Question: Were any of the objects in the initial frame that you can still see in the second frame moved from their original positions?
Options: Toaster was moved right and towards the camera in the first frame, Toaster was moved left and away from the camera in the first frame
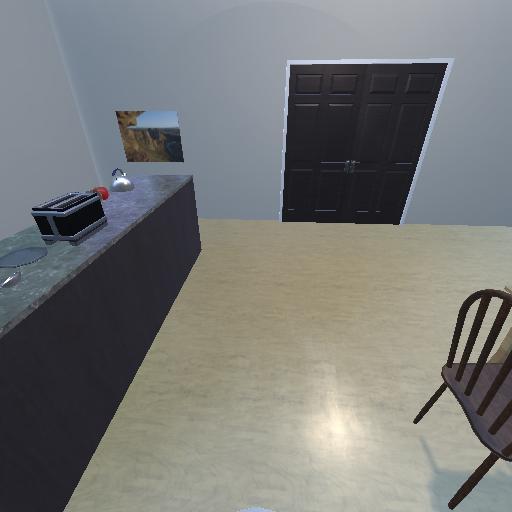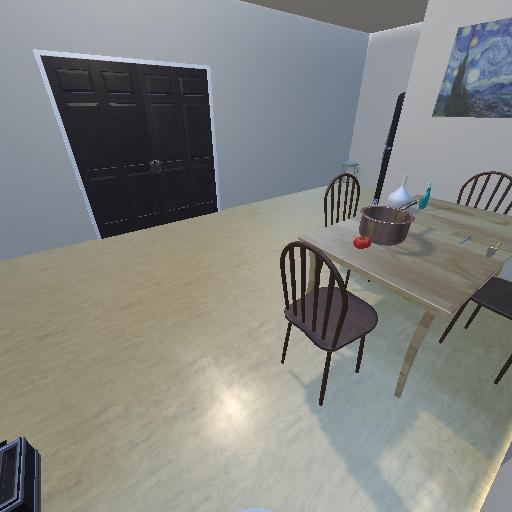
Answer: Toaster was moved right and towards the camera in the first frame